Field crop: tomato
Growth stage: 1
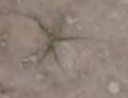
Species: cyperus